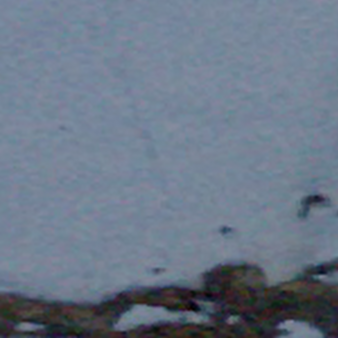
Label: other